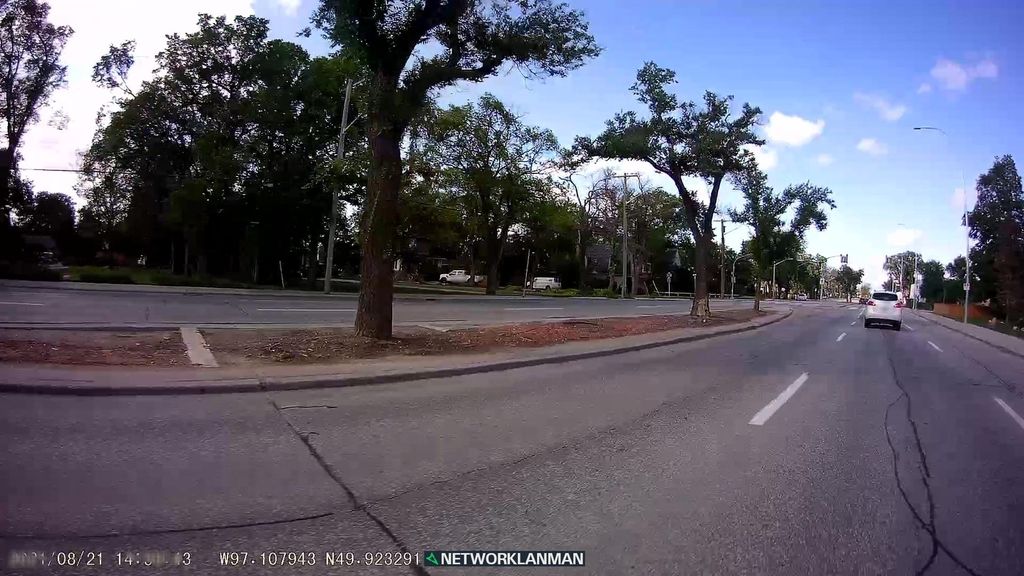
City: winnipeg